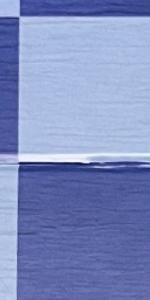
Label: Empty